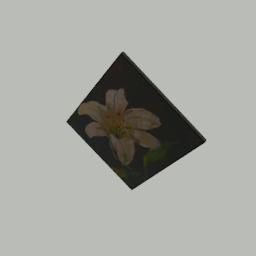
Label: decoration